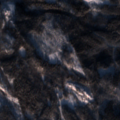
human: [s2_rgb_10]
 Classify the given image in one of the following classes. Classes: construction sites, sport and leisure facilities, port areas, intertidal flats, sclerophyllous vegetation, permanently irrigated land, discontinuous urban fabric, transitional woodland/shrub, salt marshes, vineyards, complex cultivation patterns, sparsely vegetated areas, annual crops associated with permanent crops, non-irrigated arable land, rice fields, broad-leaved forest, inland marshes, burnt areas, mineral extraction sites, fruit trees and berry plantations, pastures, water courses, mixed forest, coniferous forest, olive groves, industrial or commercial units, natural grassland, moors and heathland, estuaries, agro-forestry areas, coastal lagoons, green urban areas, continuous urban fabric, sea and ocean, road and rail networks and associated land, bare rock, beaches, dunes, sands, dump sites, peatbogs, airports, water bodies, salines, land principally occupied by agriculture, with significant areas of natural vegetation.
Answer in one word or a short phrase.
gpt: coniferous forest, mixed forest, transitional woodland/shrub